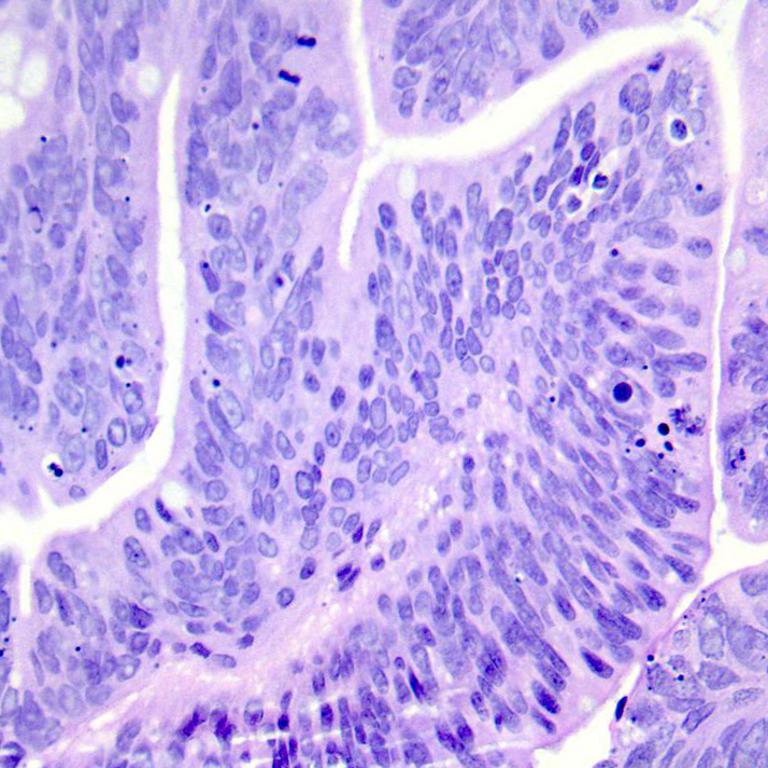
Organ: colon
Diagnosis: adenocarcinomas